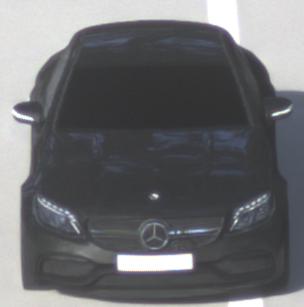
Make: Mercedes-Benz
Model: C 43 AMG
Detailed model: C-Class (205) AMG Limousine
Model produced from: 2016/10
Model produced until: 2018/04
Doors: 4
Color: black
Road condition: dry road
Daytime: morning or afternoon
Contrast: low contrast